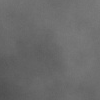
Atmospheric dust classification: dusty